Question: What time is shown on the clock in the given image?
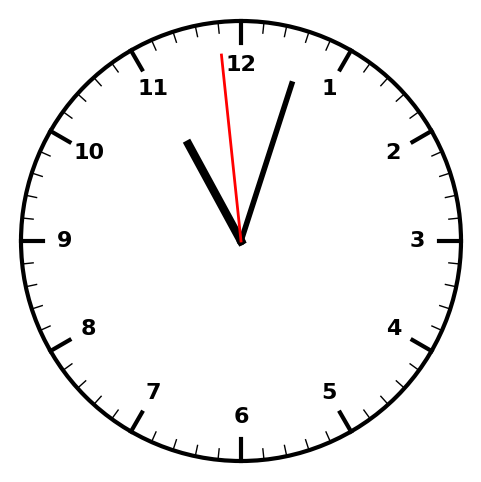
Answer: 11:02:59